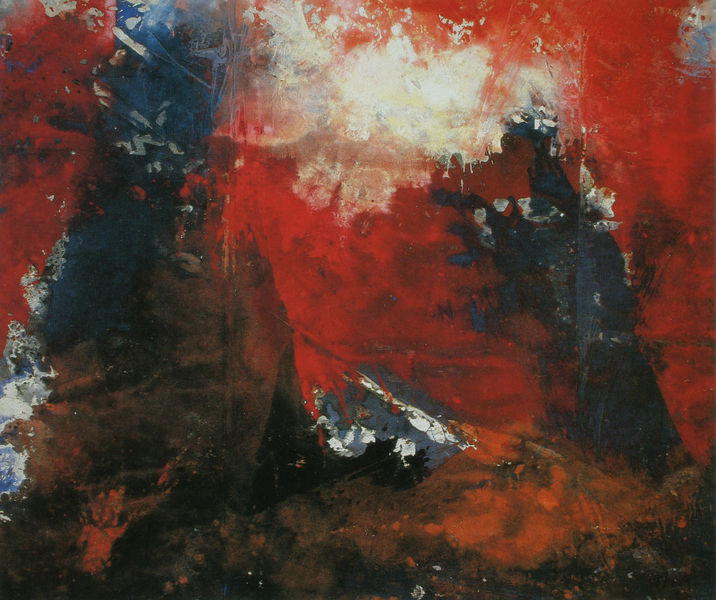
Titel: Vision
Künstler: Fred Thieler
Standort: Essen
Institution: Pipeline Engineering GmbH
Schlagwörter: berg, blau, dunkel, felsen, feuer, gemälde, himmel, weiß, wolken, aquarell, gelb, landschaft, ocker, braun, bunt, grau, hell, orange, schwarz, symbol, rot, schnee, wolke, beige, muster, feld, felder, hügel, boden, kontrast, farbig, gischt, abstrakt, farben, fläche, flächen, modern, farbe, formen, gewalt, luft, vulkan, form, fleck, flecken, schein, lichtfleck, hoffnung, spachtel, reflektionen, abstraktlich, feurig, farbrausch, ausgefranst, abstrakte landschaft, figürlich anmutend, johns, pointind, pyramidale anordnung, undefinierbar